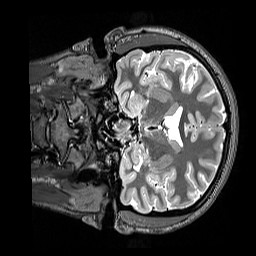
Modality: T2w
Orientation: coronal
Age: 20
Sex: female
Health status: healthy
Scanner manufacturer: siemens
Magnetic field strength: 3 T
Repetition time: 3.2 s
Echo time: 0.568 s